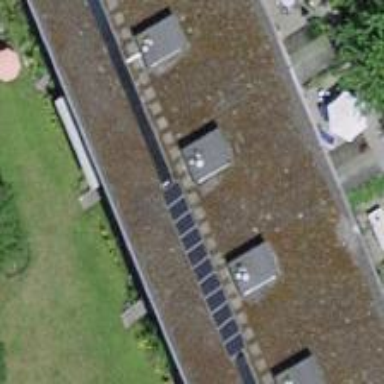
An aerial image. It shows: Flat roof terrace building.